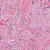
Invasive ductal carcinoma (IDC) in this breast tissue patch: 1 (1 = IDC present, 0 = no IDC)